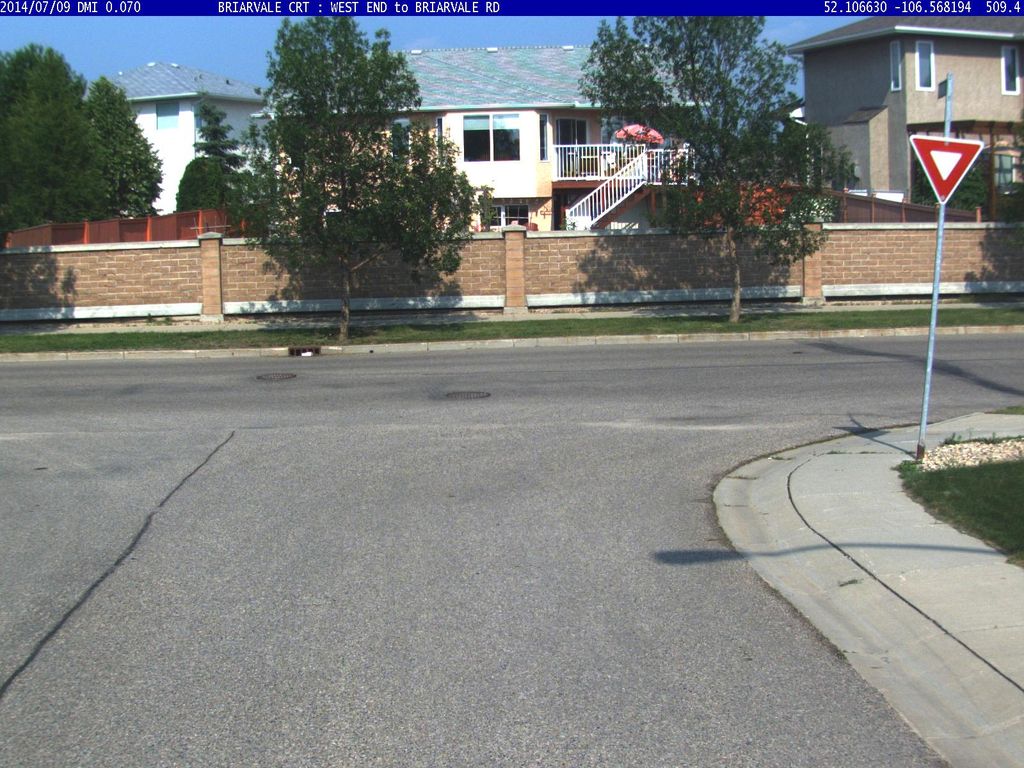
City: saskatoon